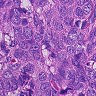
Metastatic tissue present: yes